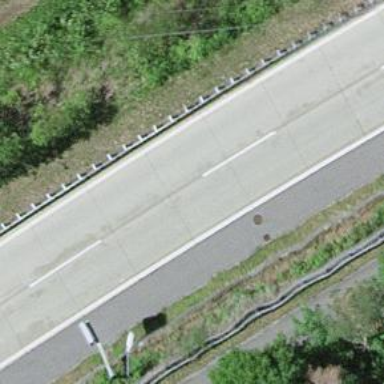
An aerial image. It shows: Asphalt motorway.